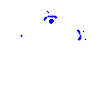
Particle: pion